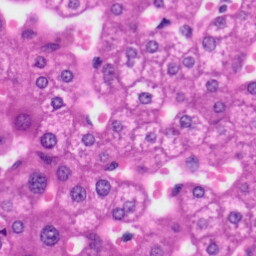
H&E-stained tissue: Liver